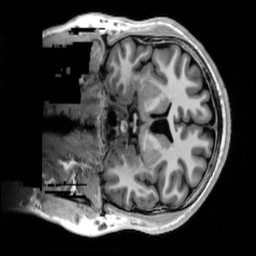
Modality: T1w
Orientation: coronal
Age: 24
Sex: male
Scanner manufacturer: siemens
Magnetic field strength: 3 T
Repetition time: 4 s
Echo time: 0.00289 s